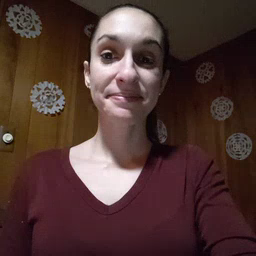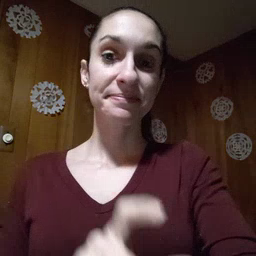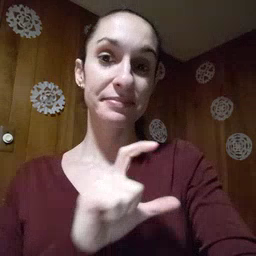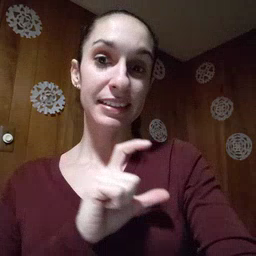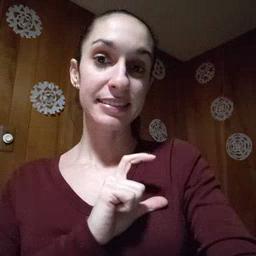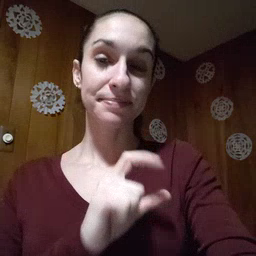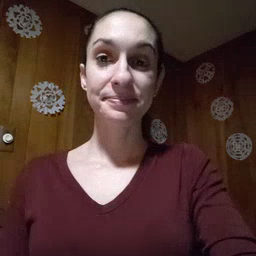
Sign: police